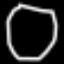
Label: octagon